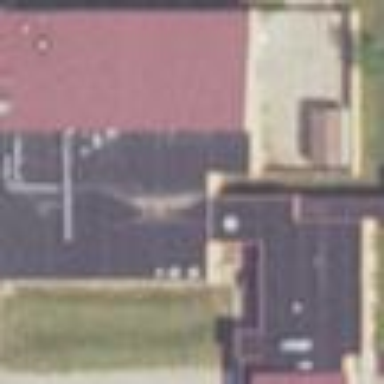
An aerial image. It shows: School building.